Question: I'm receiving a series of JPEGs over the network from a camera (MJPEG). I display the images as I receive them in a UIView. What I'm seeing is that my App is spending 50% of CPU (device and simulator tested) in what appears to me to be the UIView update.
Is there is a less CPU intensive way to do this screen update? Should I process the JPEG in some way before handing it over to UIView?
Receive method:
'''
UIImage *image = [UIImage imageWithData:data];
dispatch_async(dispatch_get_main_queue(),^{
[cameraView updateVideoImage:image];
});
'''
Update method:
'''
- (void) updateVideoImage:(UIImage*)image {
myUIView.image = image;
...
'''

update: added better screen capture
update2: Is OpenGL going to provide a quicker surface to render to for JPEG? It's not clear to me from Instruments where the time is being spent, render or decode. I'm going to put together a test case as suggested and work from there.
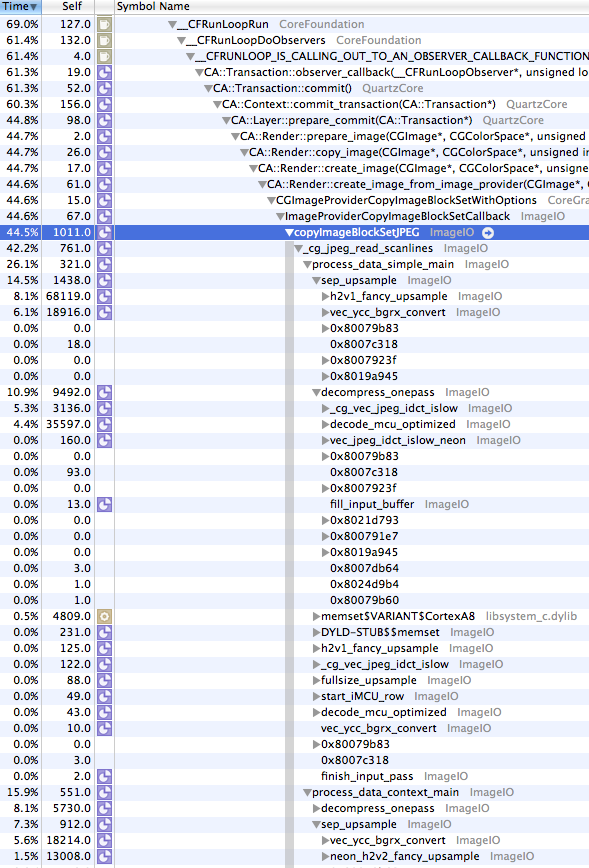
Answer: iOS is optimized for PNG images. While JPEG greatly reduces the size of images for transmission, it is a much more complex format, so it does not surprise me that this rendering is taking a lot of time. People have said there is jpeg hardware assist on the device, but I do not know for sure and even if its there it maybe tuned for certain image types.
So - some suggestions. Devise a test where you take one jpeg you have now, and render it to a context, and baseline this time. Take the same image and open it in Preview, then save it with a slightly different quality value to another file, and try that (Preview will strip out unnecessary "junk" from the image, or even convert it first to a png then back to a jpeg. The idea here is to use an image output from Preview, which is going to be as clean an image as you are going to get. Is the image any better?
You can also try using libjpegturbo, and see if it can render your images faster. You can see that library in action in a github project, PhotoScrollerNetwork. You may find that project of use as it decodes the jpegs (using that library) in real time as they are received, and then supports zoomable viewing using CATiledLayers.